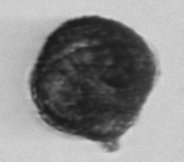
Label: Gonyaulax